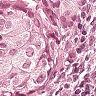
Metastatic tissue present: yes